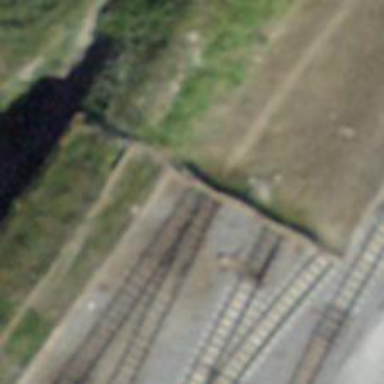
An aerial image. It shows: Narrow-gauge railway siding with electrified contact lines.